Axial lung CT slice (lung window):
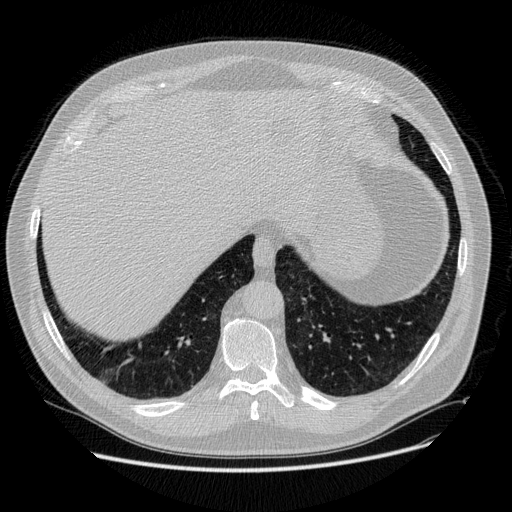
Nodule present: no